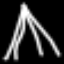
Label: The Eiffel Tower